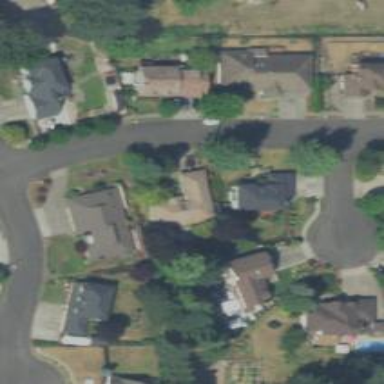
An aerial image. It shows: Residential road with sidewalk on the left.